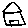
Label: house